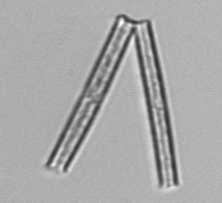
Label: Thalassionema